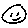
Label: smiley face